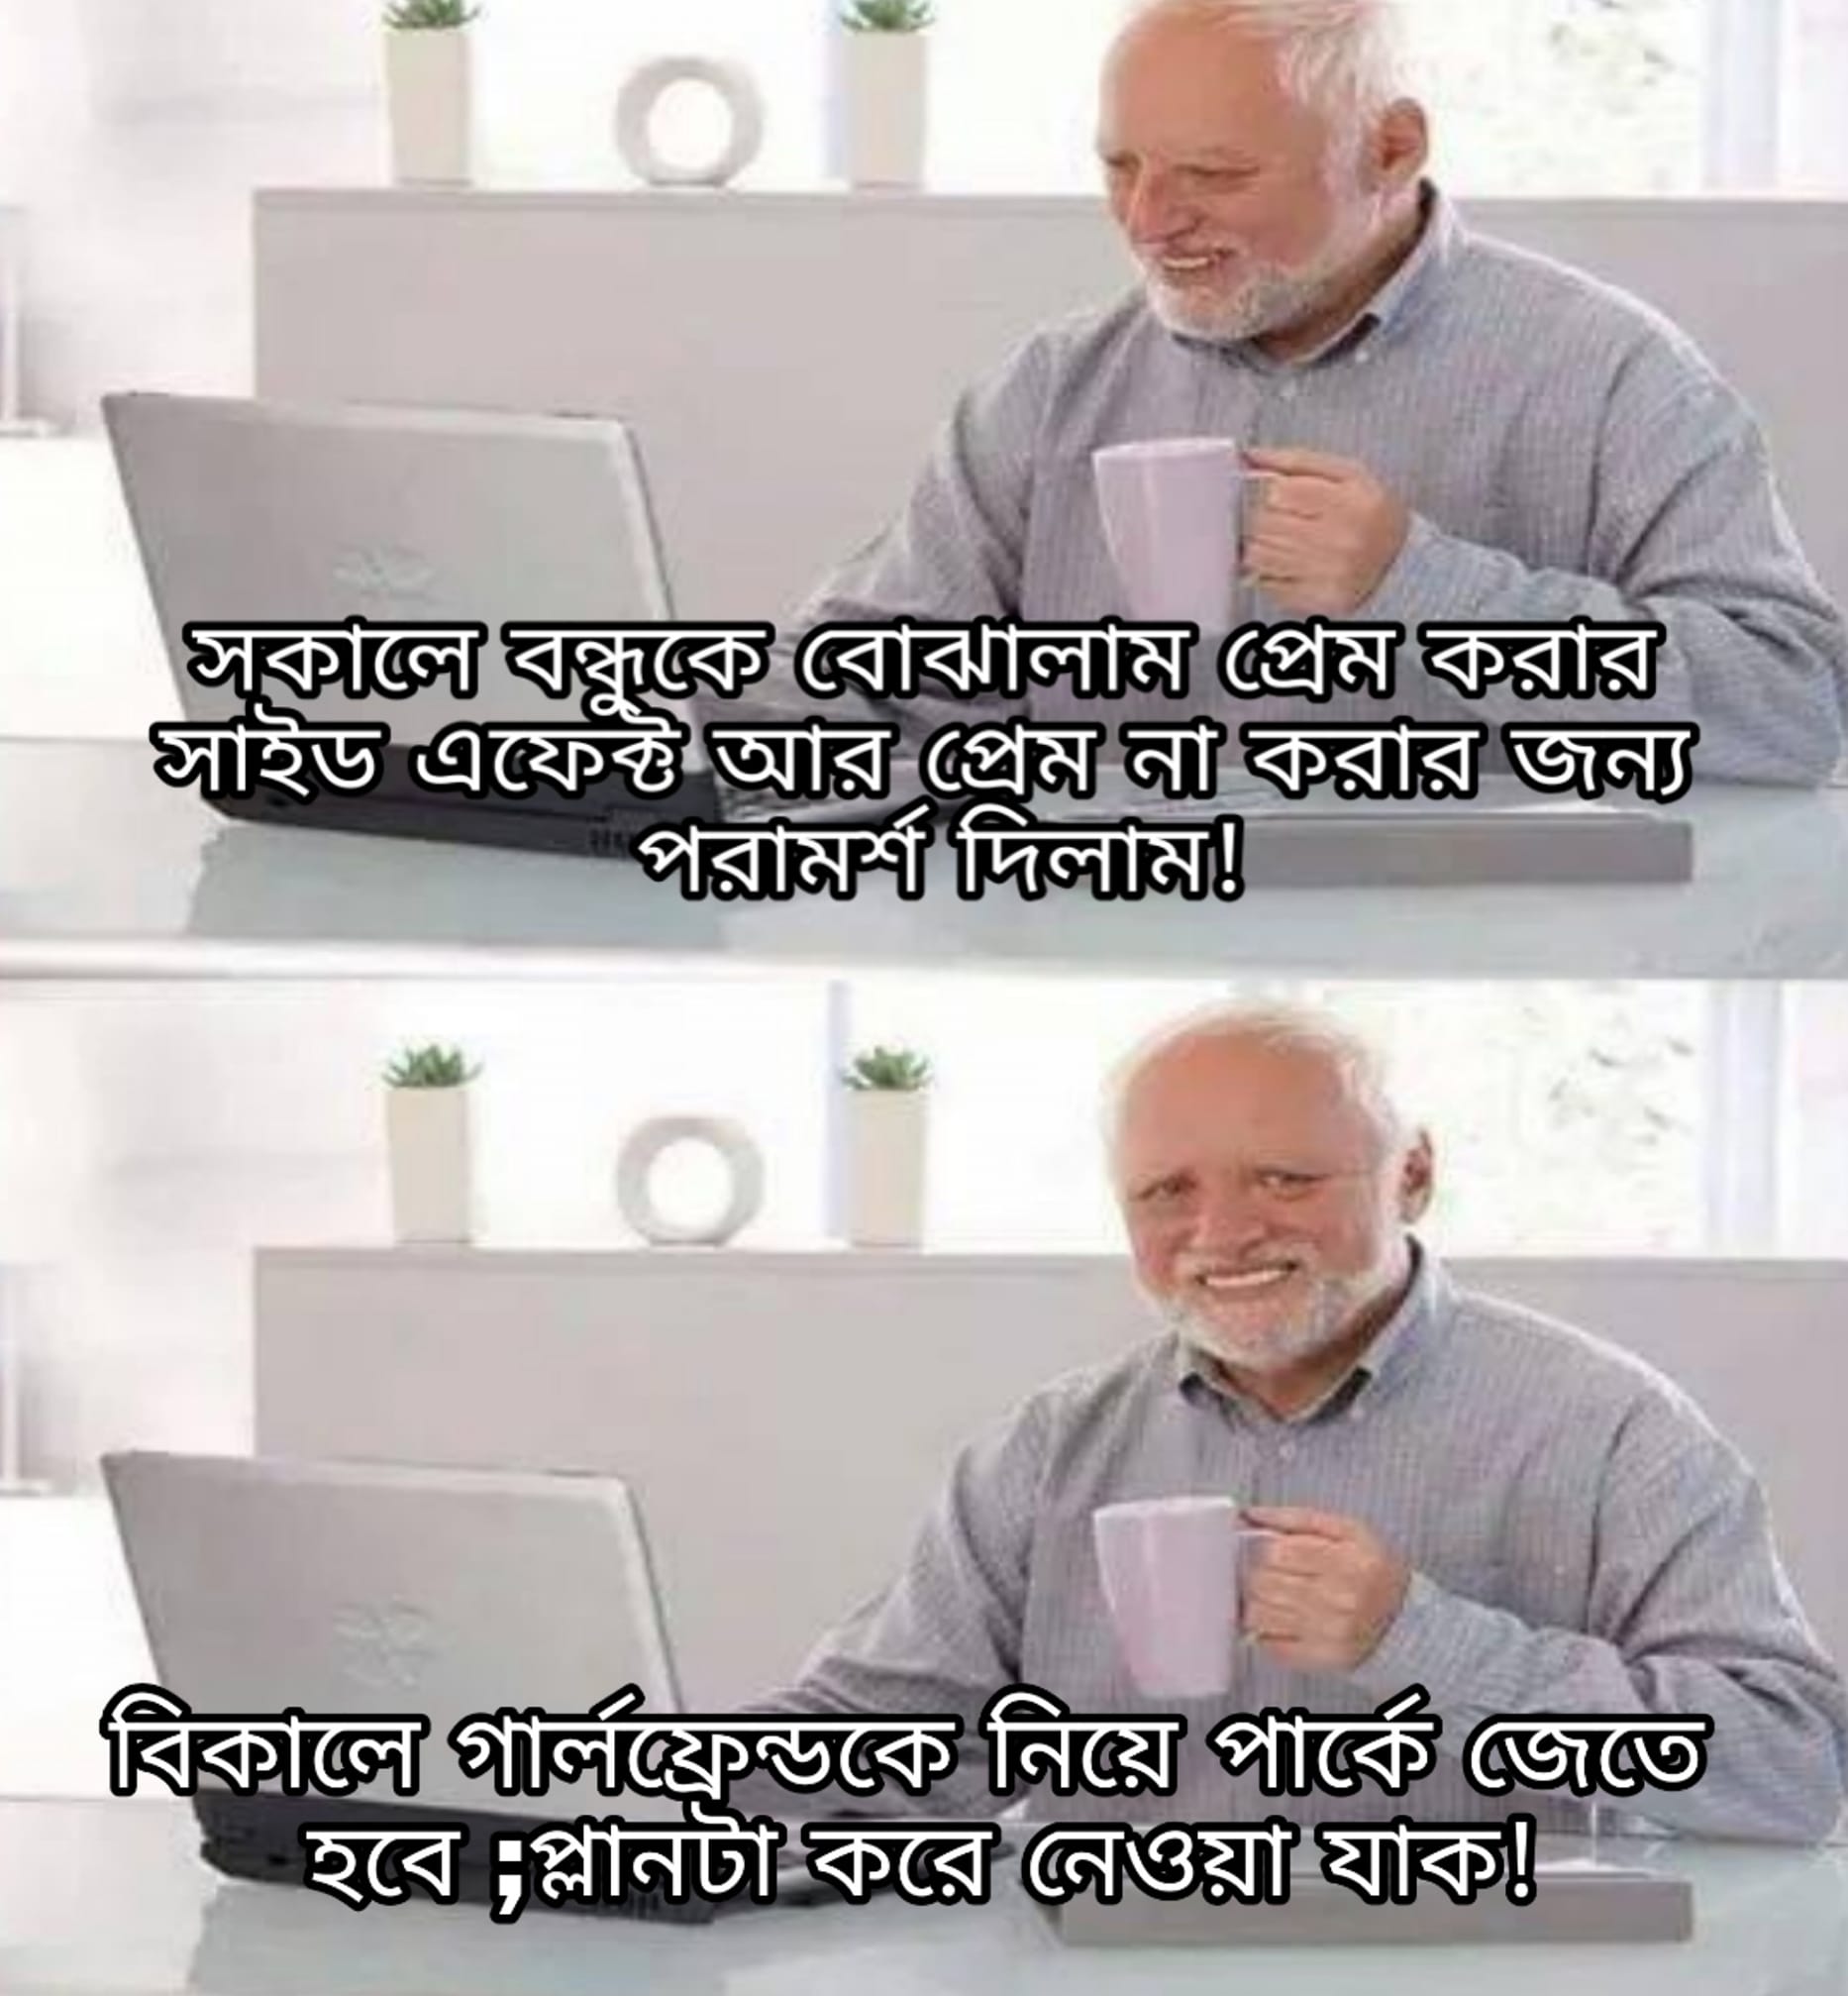
Caption: সকালে বন্ধুকে বোঝালাম প্রেম করার সাইড এফেক্ট আর প্রেম না করার জন্য পরামর্শ দিলাম !    বিকালে গালফ্রেন্ডকে নিয়ে পার্কে জেতে হবে ; প্লানটা করে নেওয়া যাক !
Label: non-hate